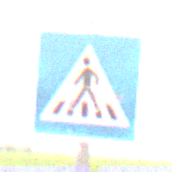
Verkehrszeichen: FussgaengerueberwegRechts
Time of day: MorningAfternoon
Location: Outdoor (Nature)
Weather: PartlyCloudy
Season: NotSpecified
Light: Natural